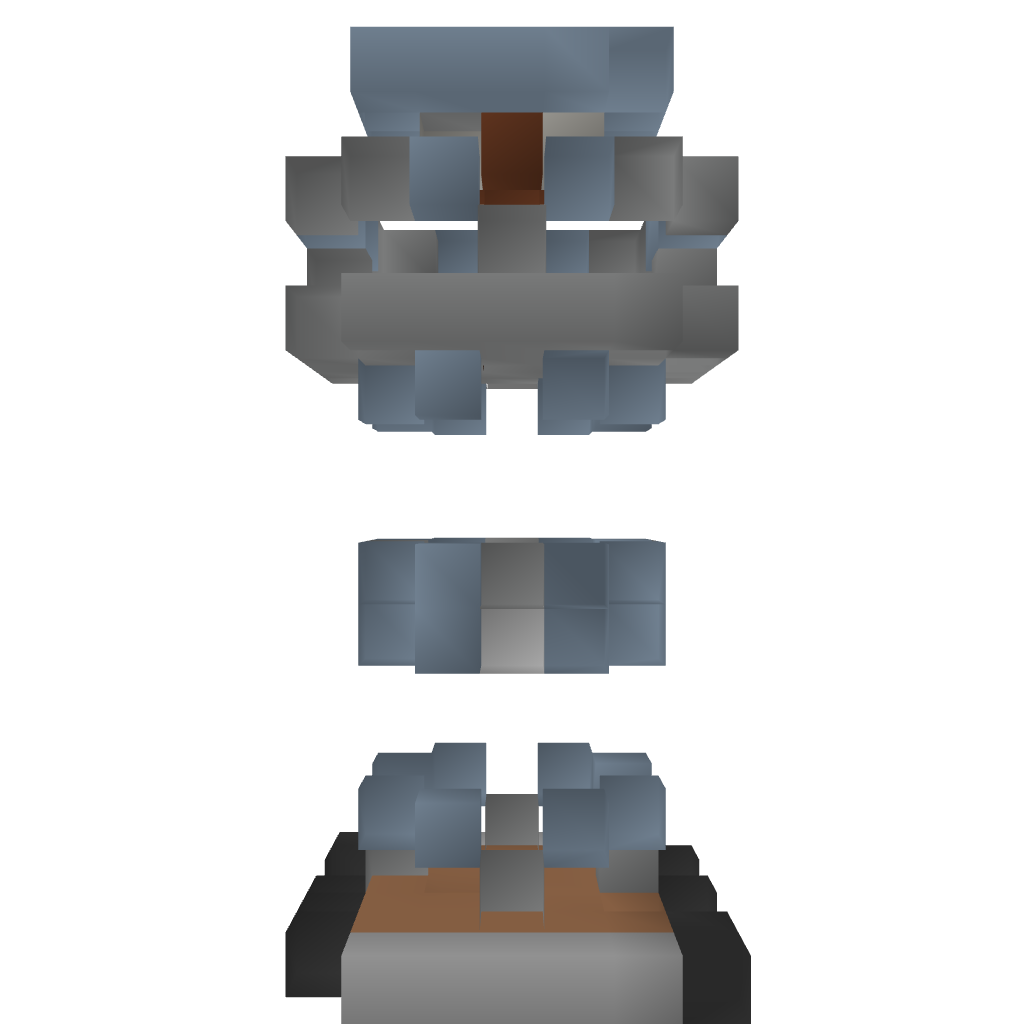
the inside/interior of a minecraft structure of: Stone Tower 1.5